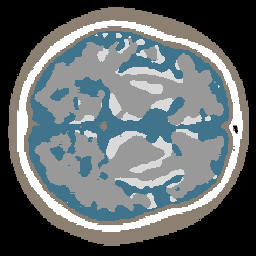
Label: no_lesion